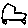
Label: car